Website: home-depot
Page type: payment
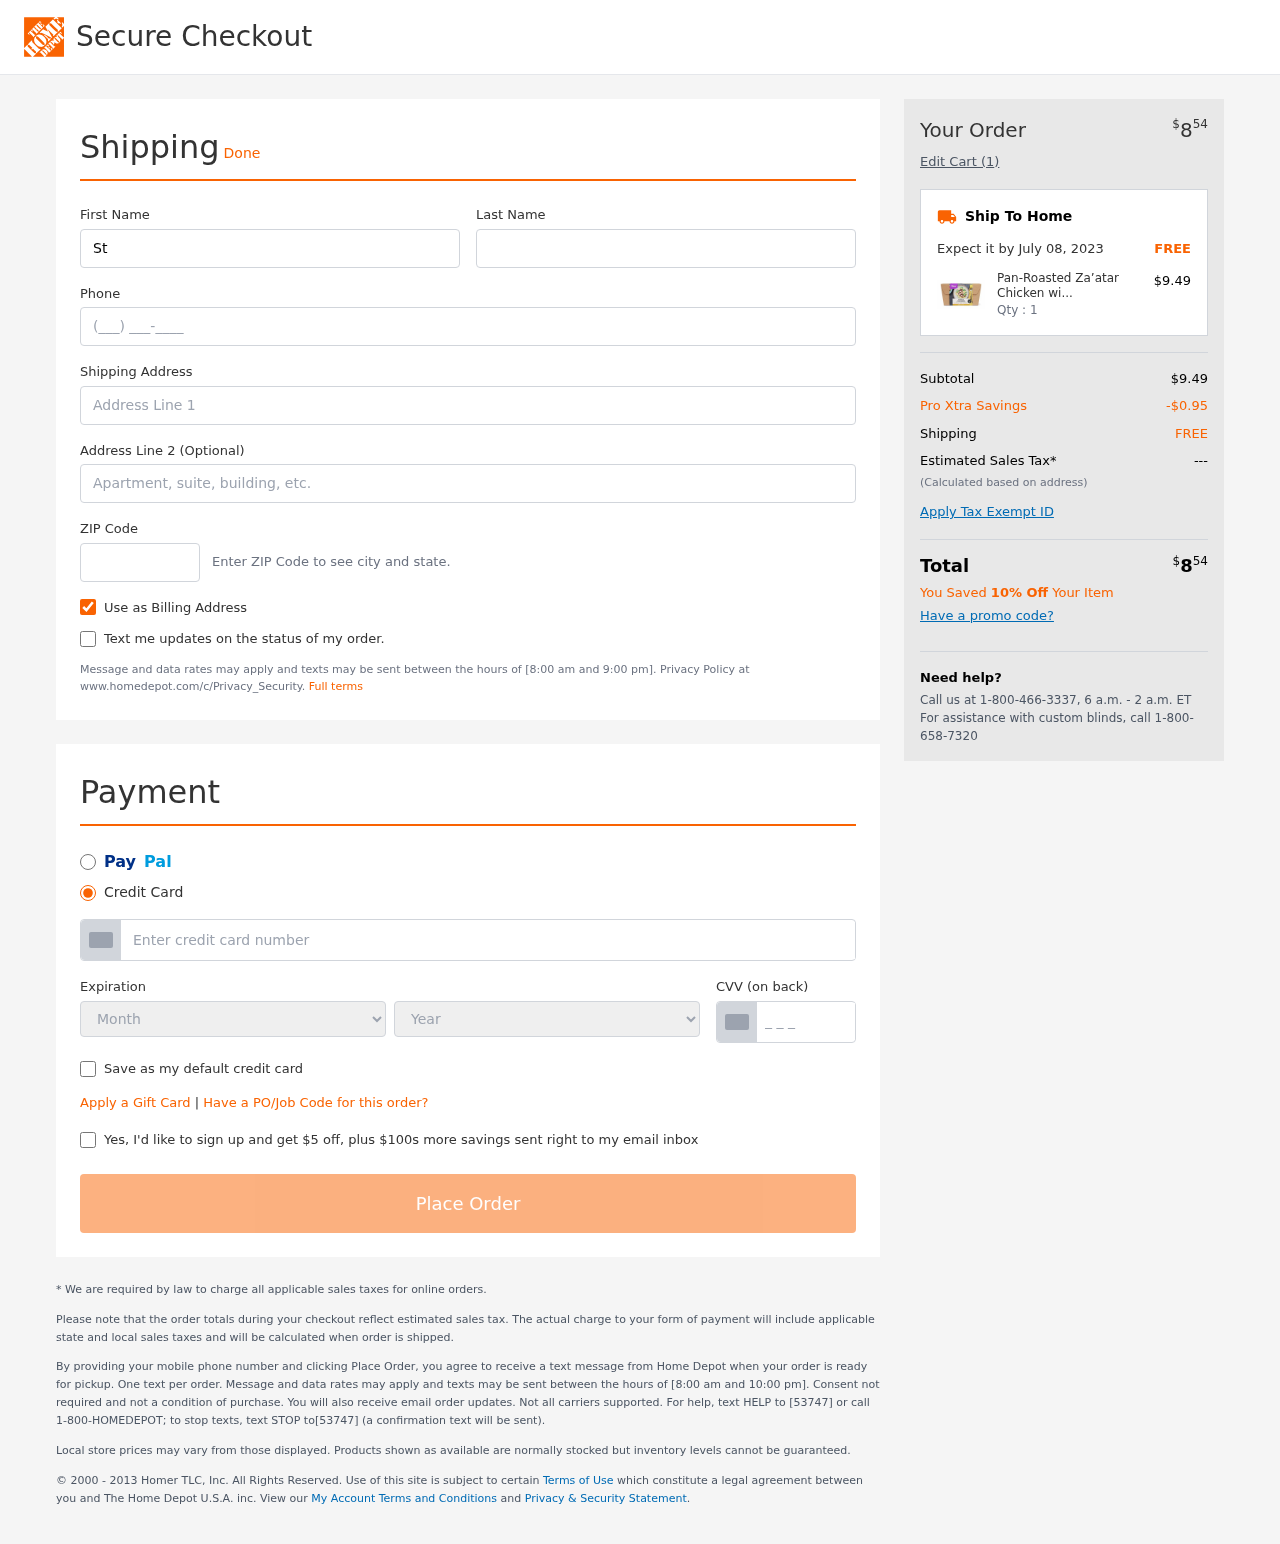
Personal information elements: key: PII_CARD_CVV
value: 0578
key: PII_CARD_EXPIRY_MONTH
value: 08
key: PII_CARD_EXPIRY_YEAR
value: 28
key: PII_CARD_NUMBER
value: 3420 9332 5365 726
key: PII_FIRSTNAME
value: Steve
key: PII_LASTNAME
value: Thompson
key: PII_PHONE
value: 2234694684
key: PII_POSTCODE
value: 58664
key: PII_STREET
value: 46022 Wise Pine Apt. 729
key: PII_STREET2
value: Apt. 423
Product elements: key: PRODUCT1_NAME
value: Pan-Roasted Za’atar Chicken with Corn, Zucchini & Couscous
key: PRODUCT1_PRICE
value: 9.49
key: PRODUCT1_QUANTITY
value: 1
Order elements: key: ORDER_TOTAL
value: $854
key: ORDER_NUM_ITEMS
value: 1
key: ORDER_DELIVERY_DATE
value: July 08, 2023
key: ORDER_SUBTOTAL
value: $9.49
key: ORDER_DISCOUNT
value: -$0.95
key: ORDER_SHIPPING_COST
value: FREE